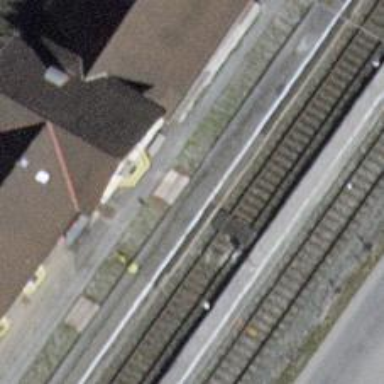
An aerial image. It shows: Railway station that also serves as public transport station.